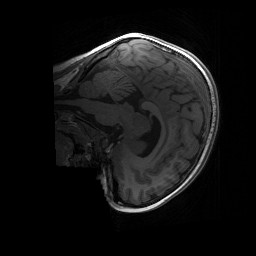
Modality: T1w
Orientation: sagittal
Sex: female
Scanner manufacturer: siemens
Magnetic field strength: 3 T
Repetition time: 1.9 s
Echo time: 0.00243 s